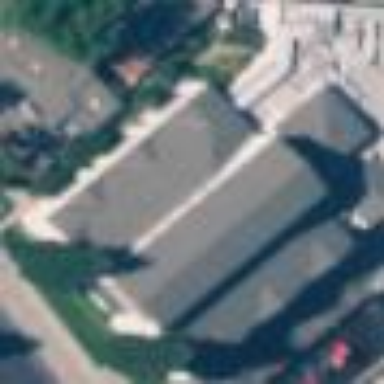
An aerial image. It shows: Building that serves as place of worship.